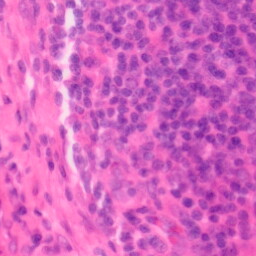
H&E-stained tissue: Colon